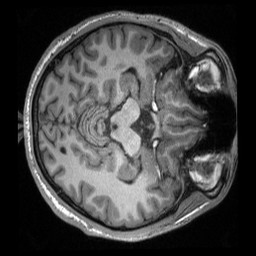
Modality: T1w
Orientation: axial
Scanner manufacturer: siemens
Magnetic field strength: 3 T
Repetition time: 2.3 s
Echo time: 0.00308 s